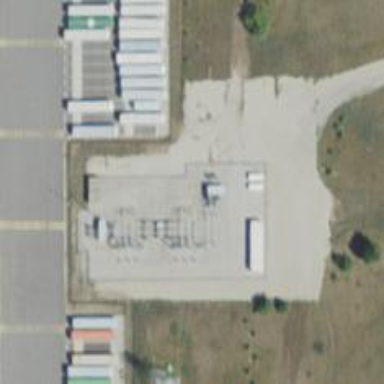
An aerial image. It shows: Switch for power supply.